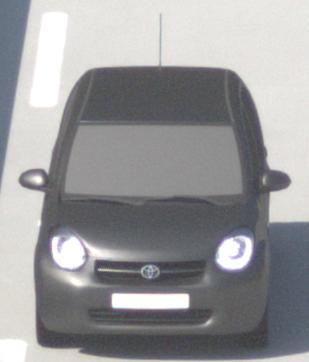
Make: Toyota
Model: Passo
Detailed model: Toyota Passo X Yururi
Model produced from: 2010
Model produced until: 2016
Doors: 5
Color: gray
Road condition: dry road
Daytime: morning or afternoon
Contrast: high contrast